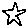
Label: star